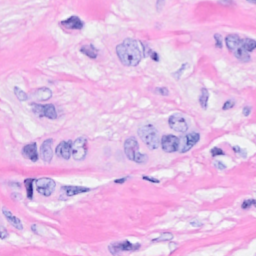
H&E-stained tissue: Breast